Question: I am building an Onboarding/Welcome screen for my app, but the problem is that my app has a tab bar, so my Onboarding somehow interferes with that and doesn't look like a seamless interface. My solution is to put the Onboarding thing on a separate view controller and once a user is done with that screen, it presents the navigation controller and all of ITS views. I have done some research on this, but I'm still lost. If you have any other ideas, or have solutions, please let me know, thanks.
Here is what I want to achieve:

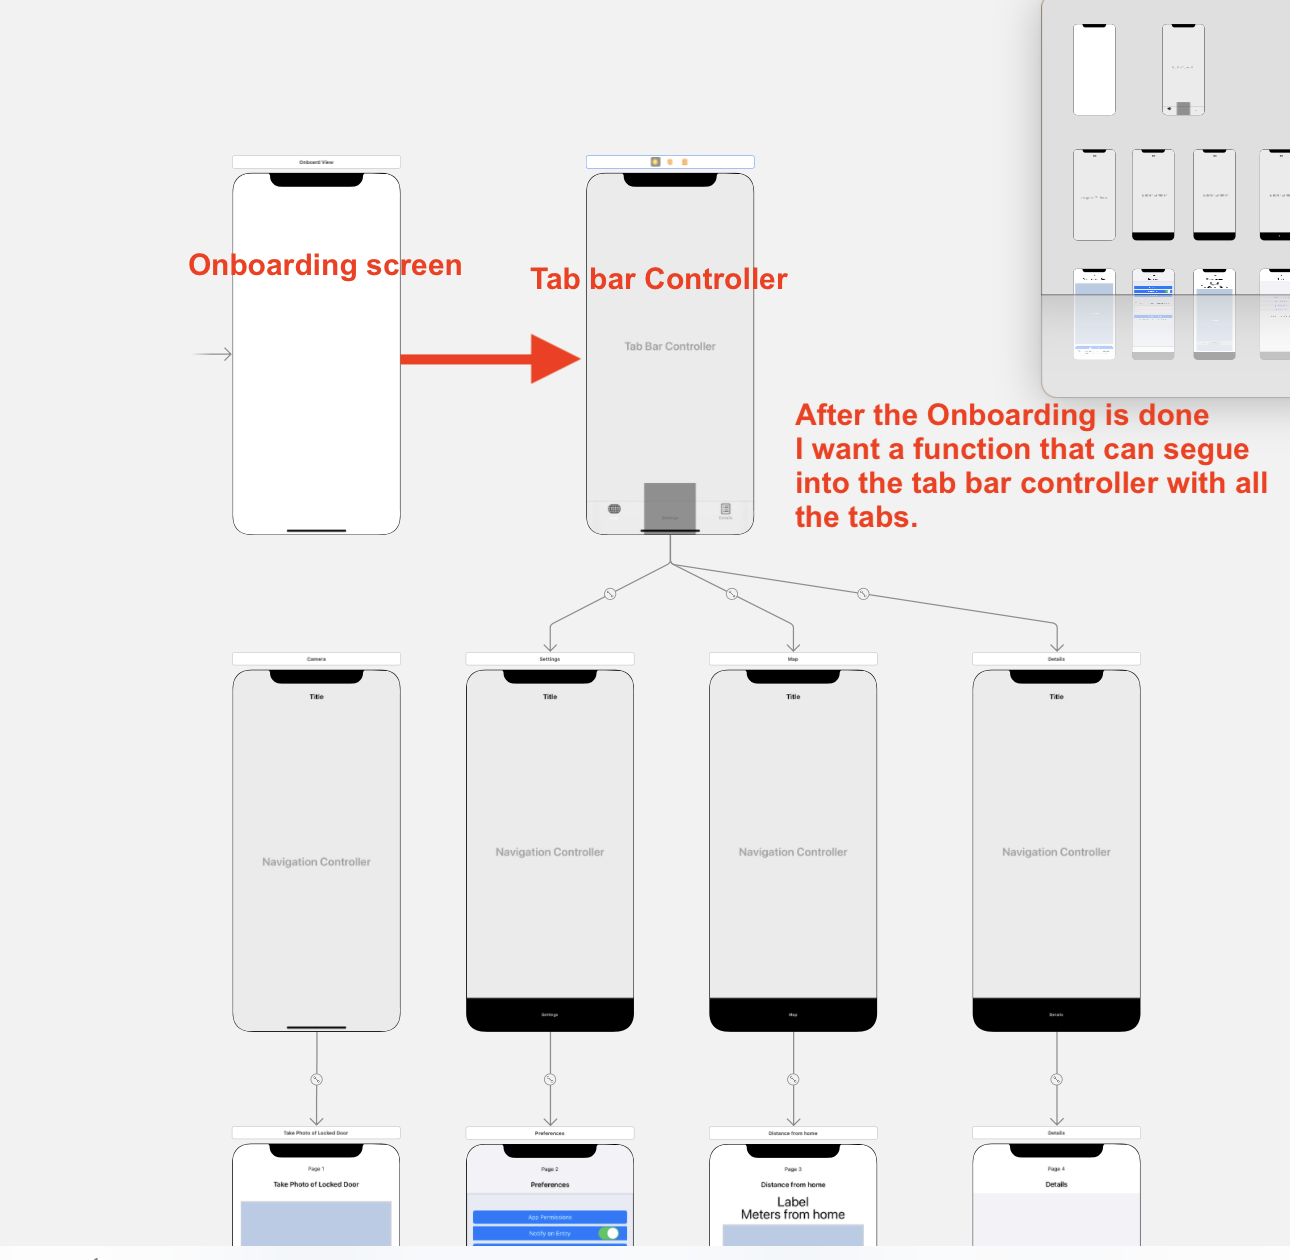
Answer: In order to do this in a way that looks nice and works well you should not be pushing or presenting the tab bar but updating the root view controller of the whole window.
I can't provide a code example right now but there will be several online sources for this.
You should be changing the view controller so it essentially toggles the app between "logged in" and "logged out".
That way you don't have to worry about how to get from one to the other. They act separately just dealing with their own stuff.